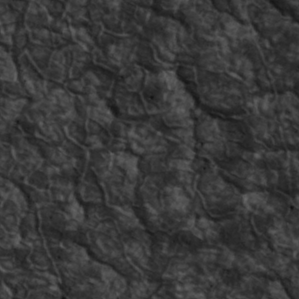
Label: non_frost